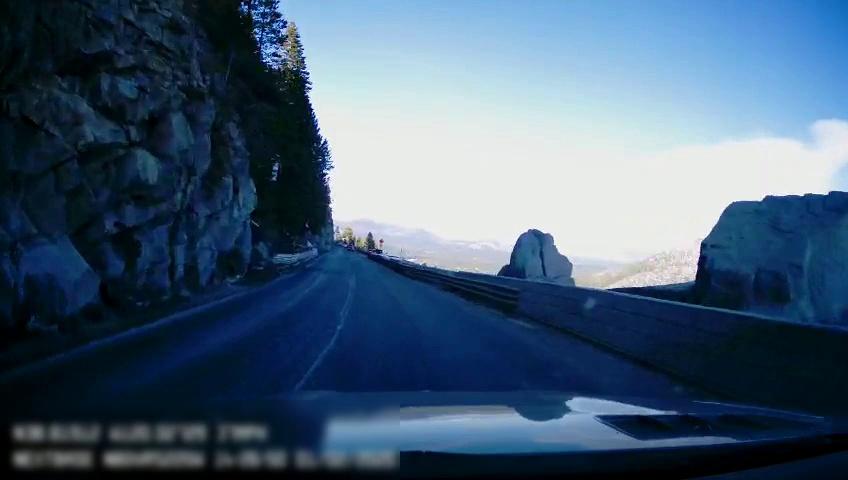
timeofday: Day
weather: Snowy
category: Drivable Space
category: Lanes | Current Lane